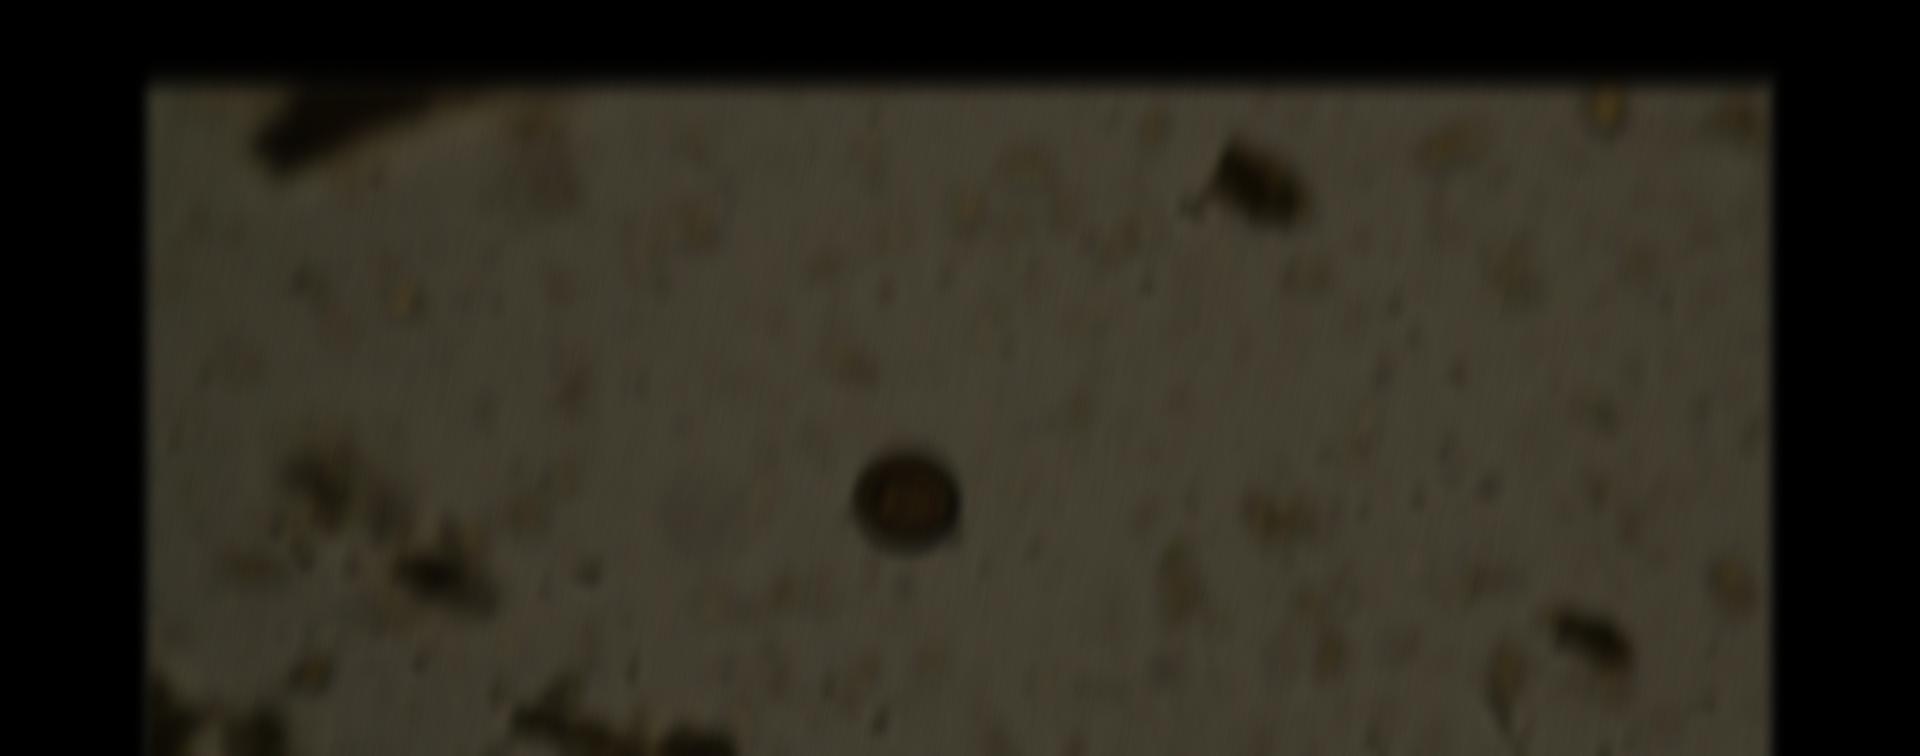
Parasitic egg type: Taenia spp. egg